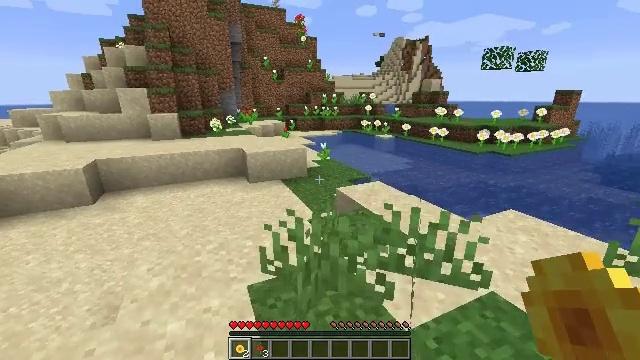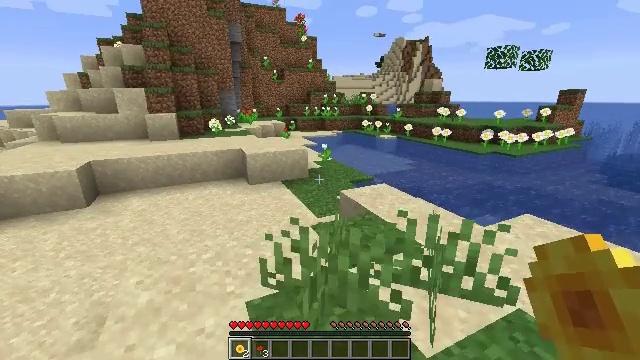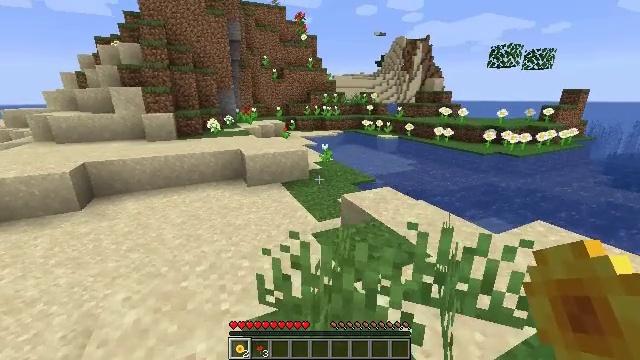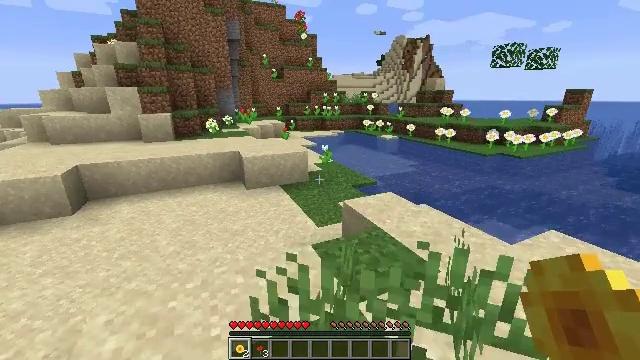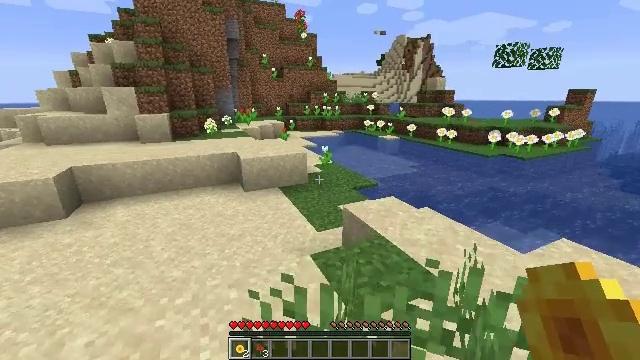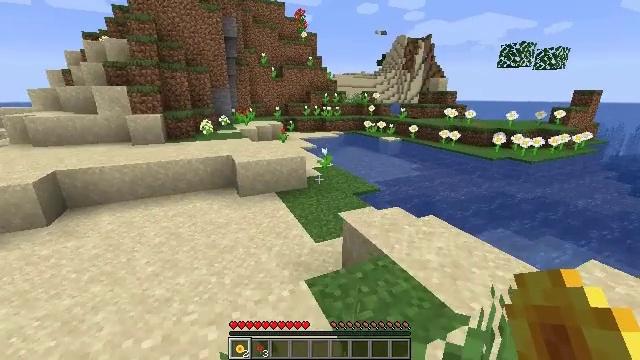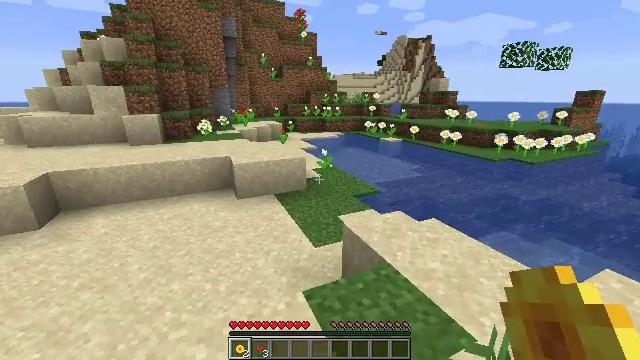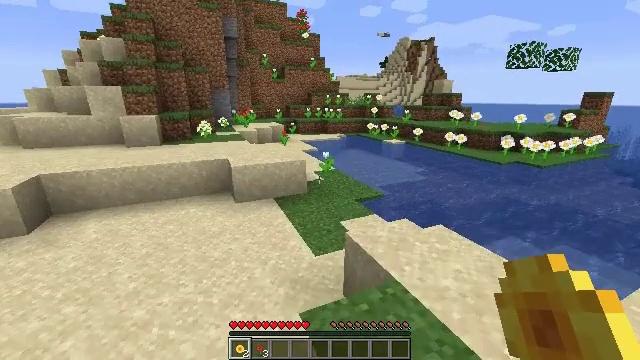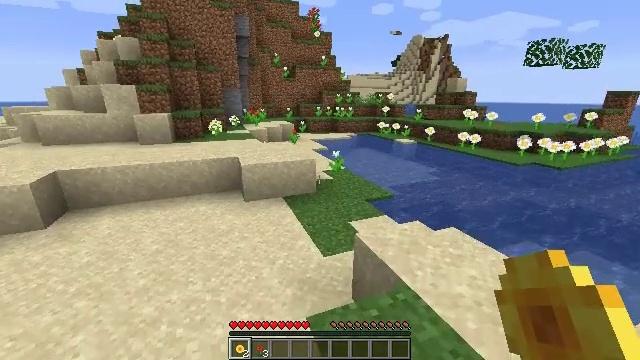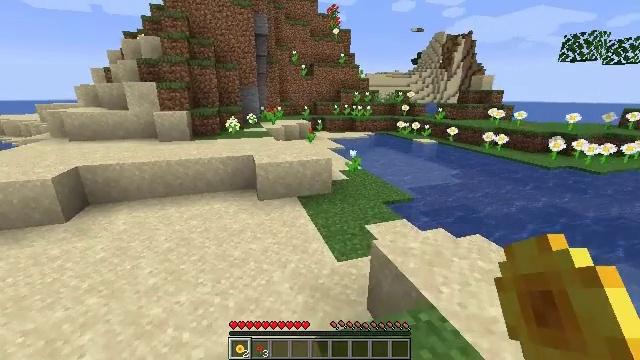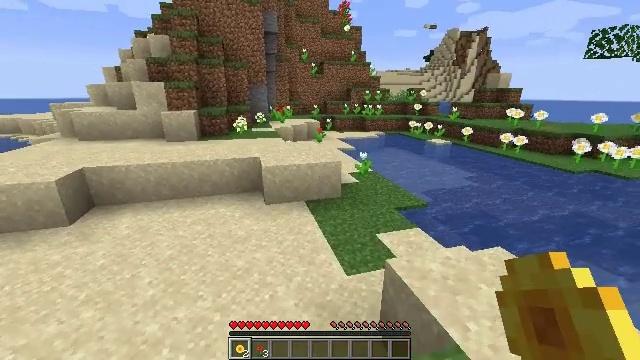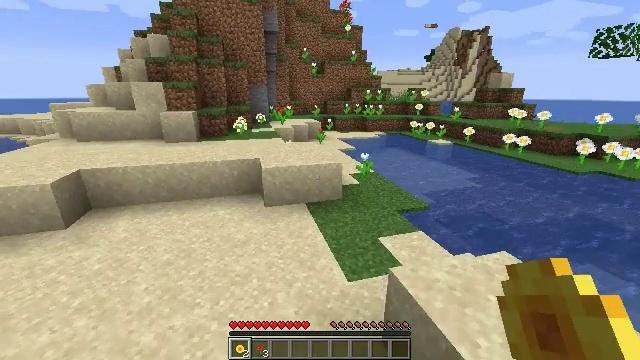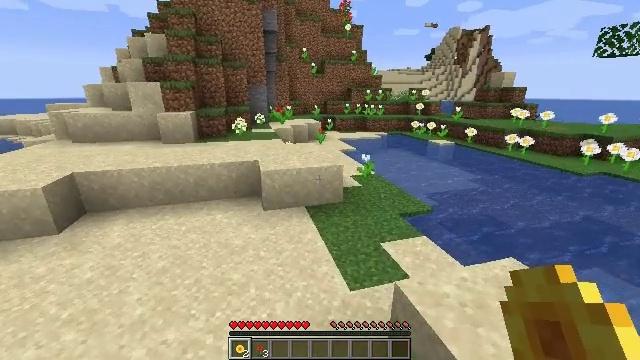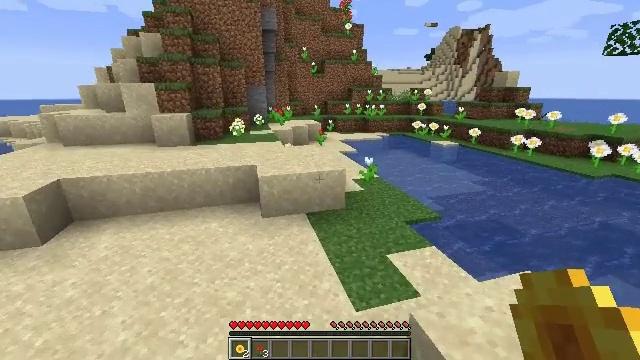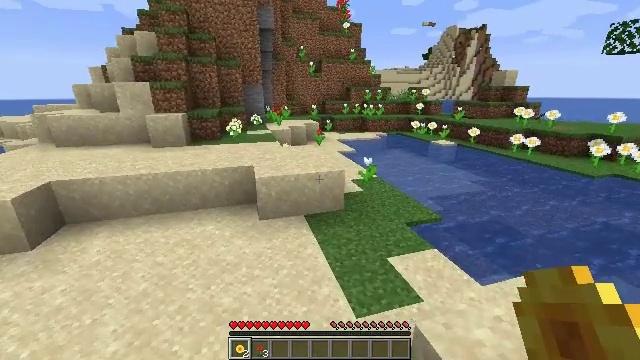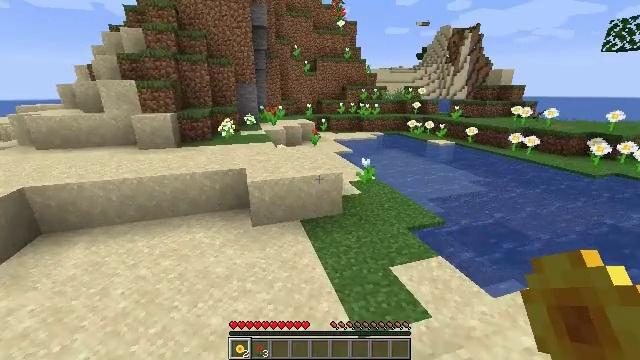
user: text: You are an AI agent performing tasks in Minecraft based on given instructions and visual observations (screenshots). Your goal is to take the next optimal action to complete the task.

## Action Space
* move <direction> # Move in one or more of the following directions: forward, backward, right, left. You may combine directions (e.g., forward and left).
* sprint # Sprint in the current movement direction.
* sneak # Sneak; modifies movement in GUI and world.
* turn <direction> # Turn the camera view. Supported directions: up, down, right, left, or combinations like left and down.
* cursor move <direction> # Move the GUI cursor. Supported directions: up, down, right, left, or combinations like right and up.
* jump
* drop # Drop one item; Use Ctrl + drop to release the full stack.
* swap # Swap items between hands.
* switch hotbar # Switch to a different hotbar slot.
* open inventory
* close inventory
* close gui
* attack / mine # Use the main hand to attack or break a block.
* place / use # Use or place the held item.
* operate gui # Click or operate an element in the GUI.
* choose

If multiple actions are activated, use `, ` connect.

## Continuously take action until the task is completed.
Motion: motion action
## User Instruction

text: Harvest the white tulip.
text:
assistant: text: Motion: move forward
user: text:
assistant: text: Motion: move forward
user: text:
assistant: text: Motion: move forward
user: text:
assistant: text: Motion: move forward
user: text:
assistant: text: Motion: move forward
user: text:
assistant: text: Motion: move forward
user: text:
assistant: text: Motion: move forward
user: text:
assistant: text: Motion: move forward, turn left
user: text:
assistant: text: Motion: move forward, turn left
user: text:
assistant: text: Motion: move forward, turn left
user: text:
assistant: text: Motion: move forward
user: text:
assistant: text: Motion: move forward
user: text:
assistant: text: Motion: move forward
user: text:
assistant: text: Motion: move forward
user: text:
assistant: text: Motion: move forward, turn right
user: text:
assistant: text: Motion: move forward, turn right
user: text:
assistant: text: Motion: move forward, turn right
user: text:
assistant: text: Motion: move forward, turn right
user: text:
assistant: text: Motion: move forward, sprint
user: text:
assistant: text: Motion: move forward, sprint
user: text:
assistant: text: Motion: move forward, sprint
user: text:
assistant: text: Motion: move forward, sprint
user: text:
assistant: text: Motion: move forward, sprint
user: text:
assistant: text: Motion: move forward, sprint
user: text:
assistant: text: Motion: move forward, sprint
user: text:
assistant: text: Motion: move forward, sprint
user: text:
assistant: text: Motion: move forward, sprint
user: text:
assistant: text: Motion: move forward, sprint
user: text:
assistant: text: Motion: move forward, sprint
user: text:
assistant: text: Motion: move forward, sprint